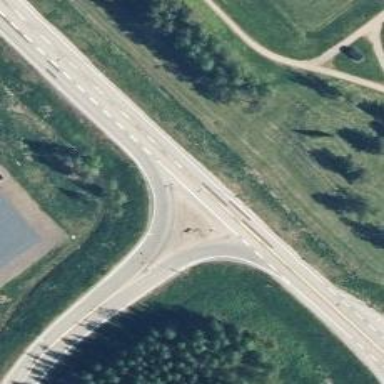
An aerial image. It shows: Trunk link highway.